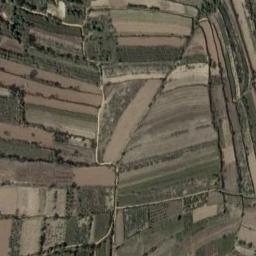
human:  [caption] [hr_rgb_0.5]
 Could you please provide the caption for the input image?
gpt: The bare and green terrace is next to some trees .

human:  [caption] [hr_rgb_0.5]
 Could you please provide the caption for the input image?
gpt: A large layer of brown and green mixed terraces with several winding narrow paths .

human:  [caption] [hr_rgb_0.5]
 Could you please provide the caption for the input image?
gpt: Most terraces are planted with crops .

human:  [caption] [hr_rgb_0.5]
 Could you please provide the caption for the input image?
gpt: The green plants are on the terrace .

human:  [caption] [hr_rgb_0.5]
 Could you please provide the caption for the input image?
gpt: There are many yellow terraces and green ones .